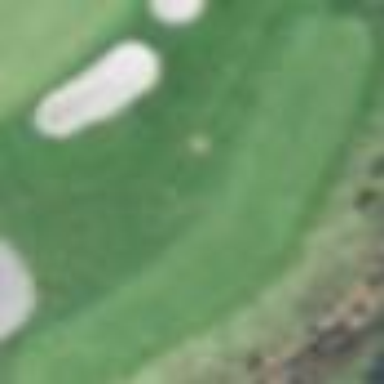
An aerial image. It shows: Grass area designated as golf tee.